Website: lowes
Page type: payment
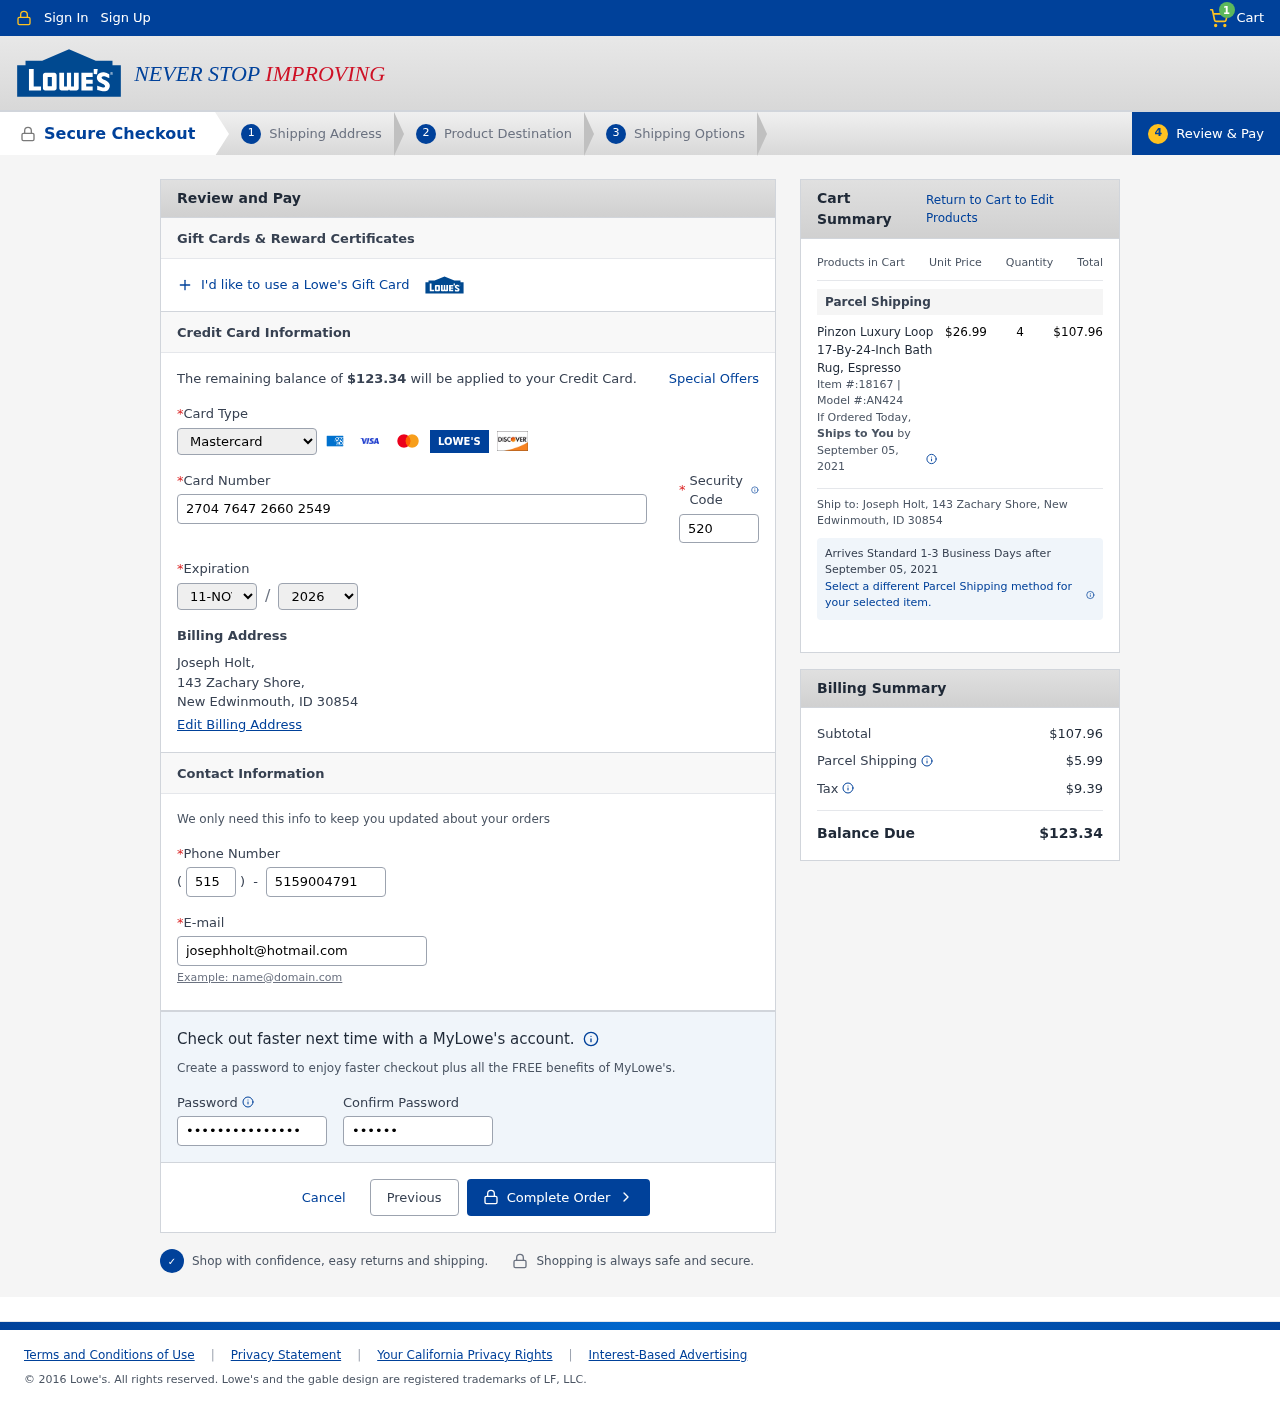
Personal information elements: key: PII_CARD_CVV
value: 520
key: PII_CARD_EXPIRY_MONTH
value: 11
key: PII_CARD_EXPIRY_YEAR
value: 26
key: PII_CARD_NUMBER
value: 2704 7647 2660 2549
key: PII_CARD_TYPE
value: Mastercard
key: PII_CITY_STATE_ZIP
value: New Edwinmouth, ID 30854
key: PII_EMAIL
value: josephholt@hotmail.com
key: PII_FULLNAME
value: Joseph Holt,
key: PII_PHONE
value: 5159004791
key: PII_PHONE_AREA
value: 515
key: PII_STREET
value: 143 Zachary Shore
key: PII_STREET
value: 143 Zachary Shore,
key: PII_FULLNAME2
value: Joseph Holt
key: PII_CITY
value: New Edwinmouth
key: PII_STATE_ABBR
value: ID
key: PII_POSTCODE
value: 30854
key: PII_POSTCODE_FULL
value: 30854
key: PII_CITY_STATE
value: New Edwinmouth, ID
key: PII_POSTCODE_NUMERIC
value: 30854
Product elements: key: PRODUCT1_NAME
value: Pinzon Luxury Loop 17-By-24-Inch Bath Rug, Espresso
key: PRODUCT1_PRICE
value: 26.99
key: PRODUCT1_QUANTITY
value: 4
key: PRODUCT1_ITEM
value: Item #:18167
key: PRODUCT1_MODEL
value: Model #:AN424
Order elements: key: ORDER_NUM_ITEMS
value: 1
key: ORDER_TOTAL
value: $123.34
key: ORDER_SHIPPING_DATE
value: September 05, 2021
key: ORDER_SUBTOTAL
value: $107.96
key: ORDER_SHIPPING_DATE2
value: September 05, 2021
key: ORDER_SHIPPING_COST
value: $5.99
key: ORDER_TAX
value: $9.39